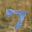
Label: 7